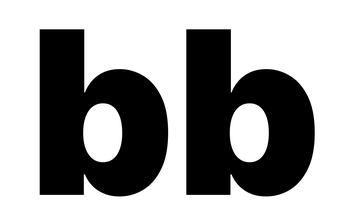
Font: Inter_Black